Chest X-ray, PA view. Patient: 60 years old, sex F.
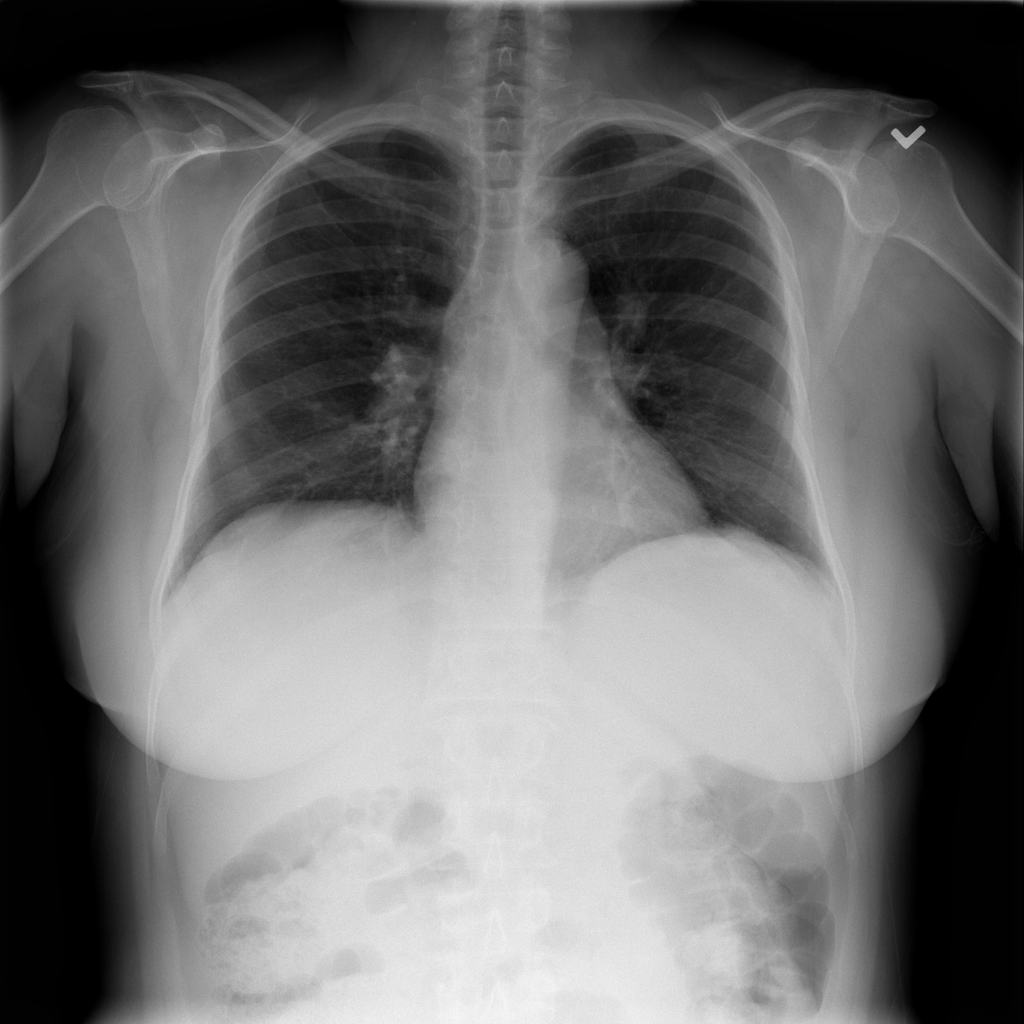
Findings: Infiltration